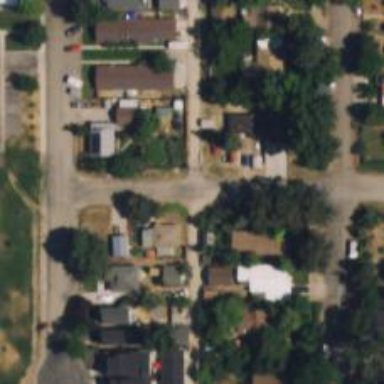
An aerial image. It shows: Alleyway designated as service road.